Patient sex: M
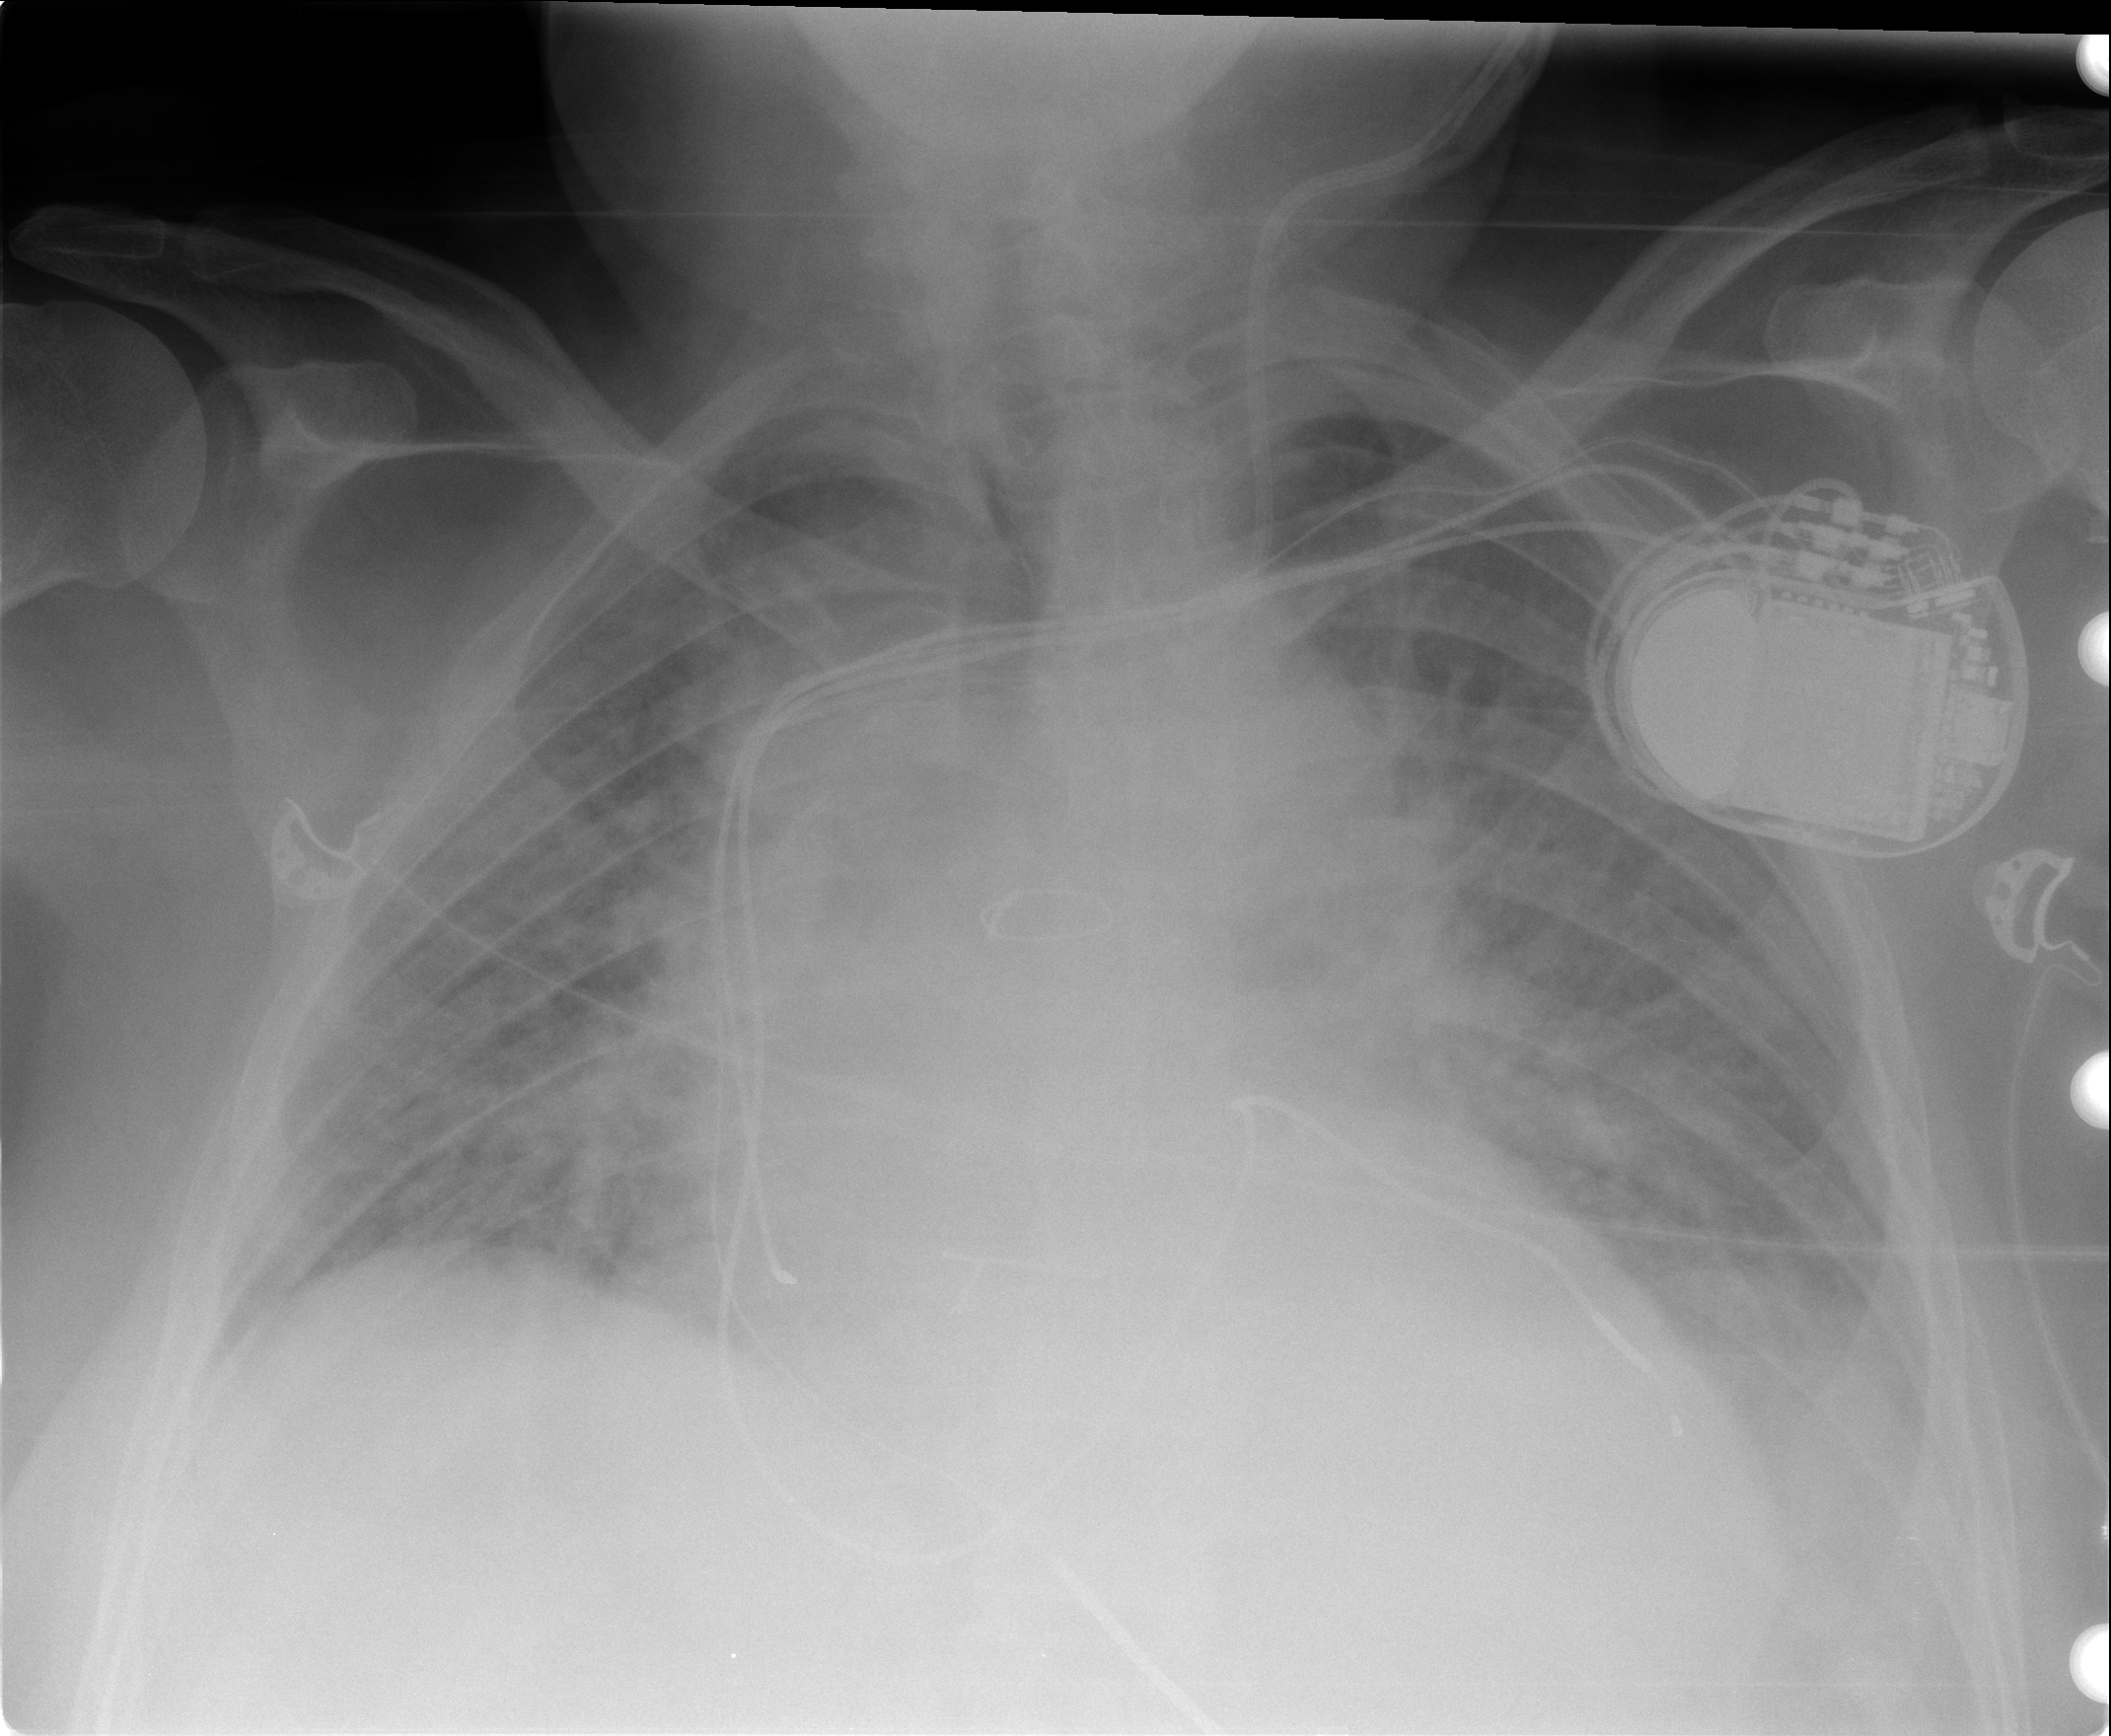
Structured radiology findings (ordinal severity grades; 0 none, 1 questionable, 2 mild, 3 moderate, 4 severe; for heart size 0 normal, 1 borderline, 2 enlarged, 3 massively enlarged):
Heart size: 2
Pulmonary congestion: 3
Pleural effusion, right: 0
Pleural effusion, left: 2
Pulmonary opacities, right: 2
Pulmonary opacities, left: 2
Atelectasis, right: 0
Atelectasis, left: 0